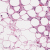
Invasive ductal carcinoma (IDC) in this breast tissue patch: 0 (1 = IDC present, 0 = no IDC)